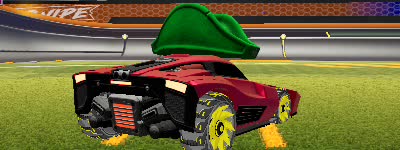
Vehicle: breakout